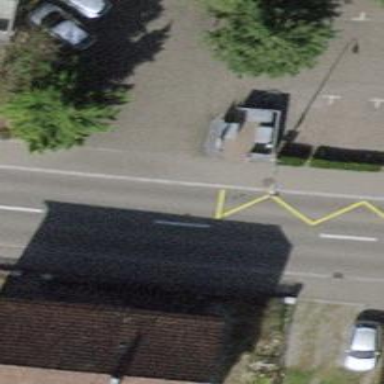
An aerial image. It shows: Bus stop with platform for public transport.